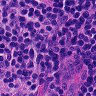
Metastatic tissue present: no